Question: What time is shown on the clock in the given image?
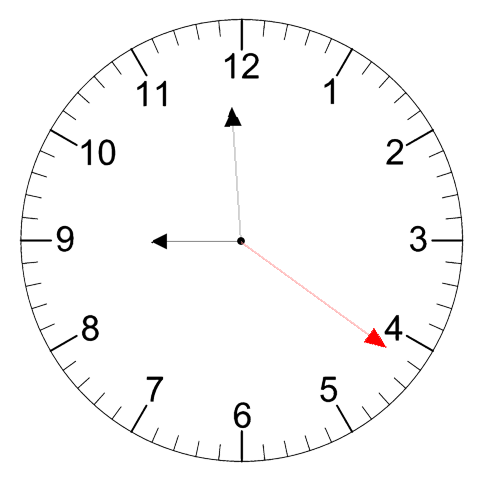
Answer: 08:59:21